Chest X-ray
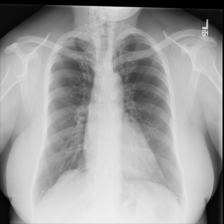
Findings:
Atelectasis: negative
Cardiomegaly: negative
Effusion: negative
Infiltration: negative
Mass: negative
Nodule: negative
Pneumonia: negative
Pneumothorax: negative
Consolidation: negative
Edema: negative
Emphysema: negative
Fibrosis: negative
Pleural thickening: negative
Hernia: negative